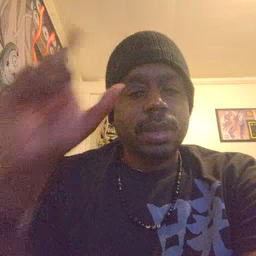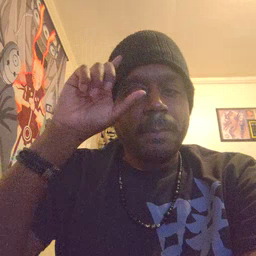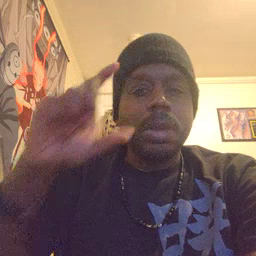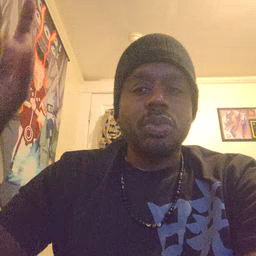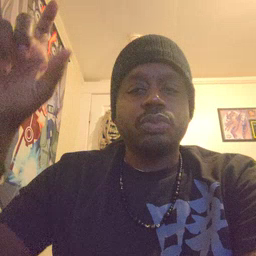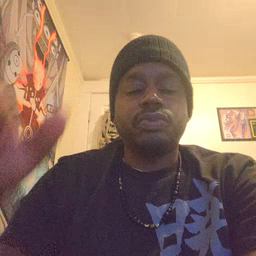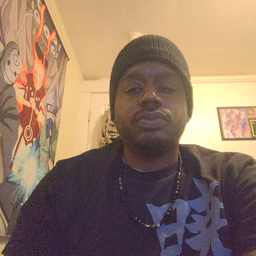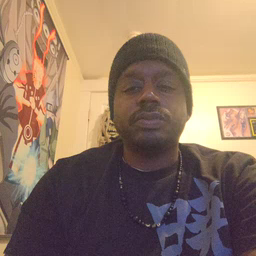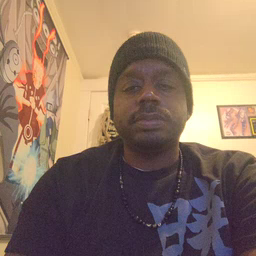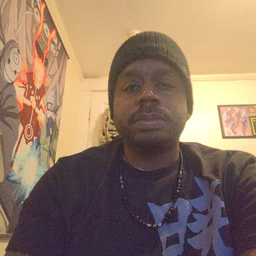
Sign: moon